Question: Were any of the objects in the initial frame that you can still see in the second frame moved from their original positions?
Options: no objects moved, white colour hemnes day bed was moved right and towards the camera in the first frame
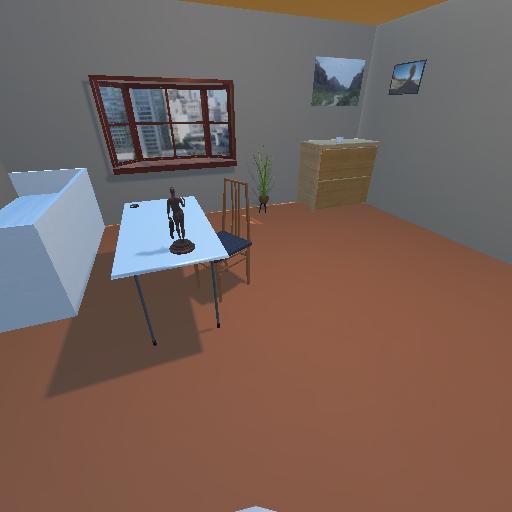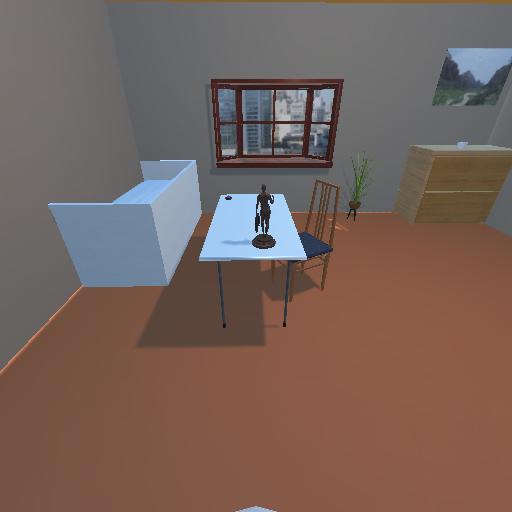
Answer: no objects moved